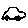
Label: car